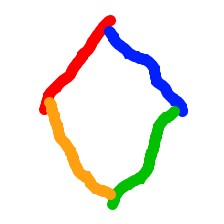
Shape: rhombus